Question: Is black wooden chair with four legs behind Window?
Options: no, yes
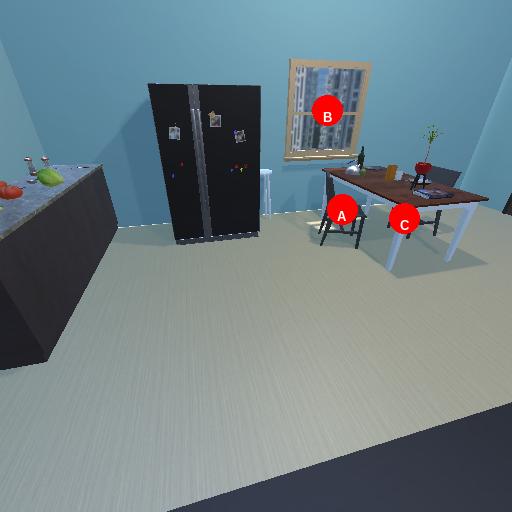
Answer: no